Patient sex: M
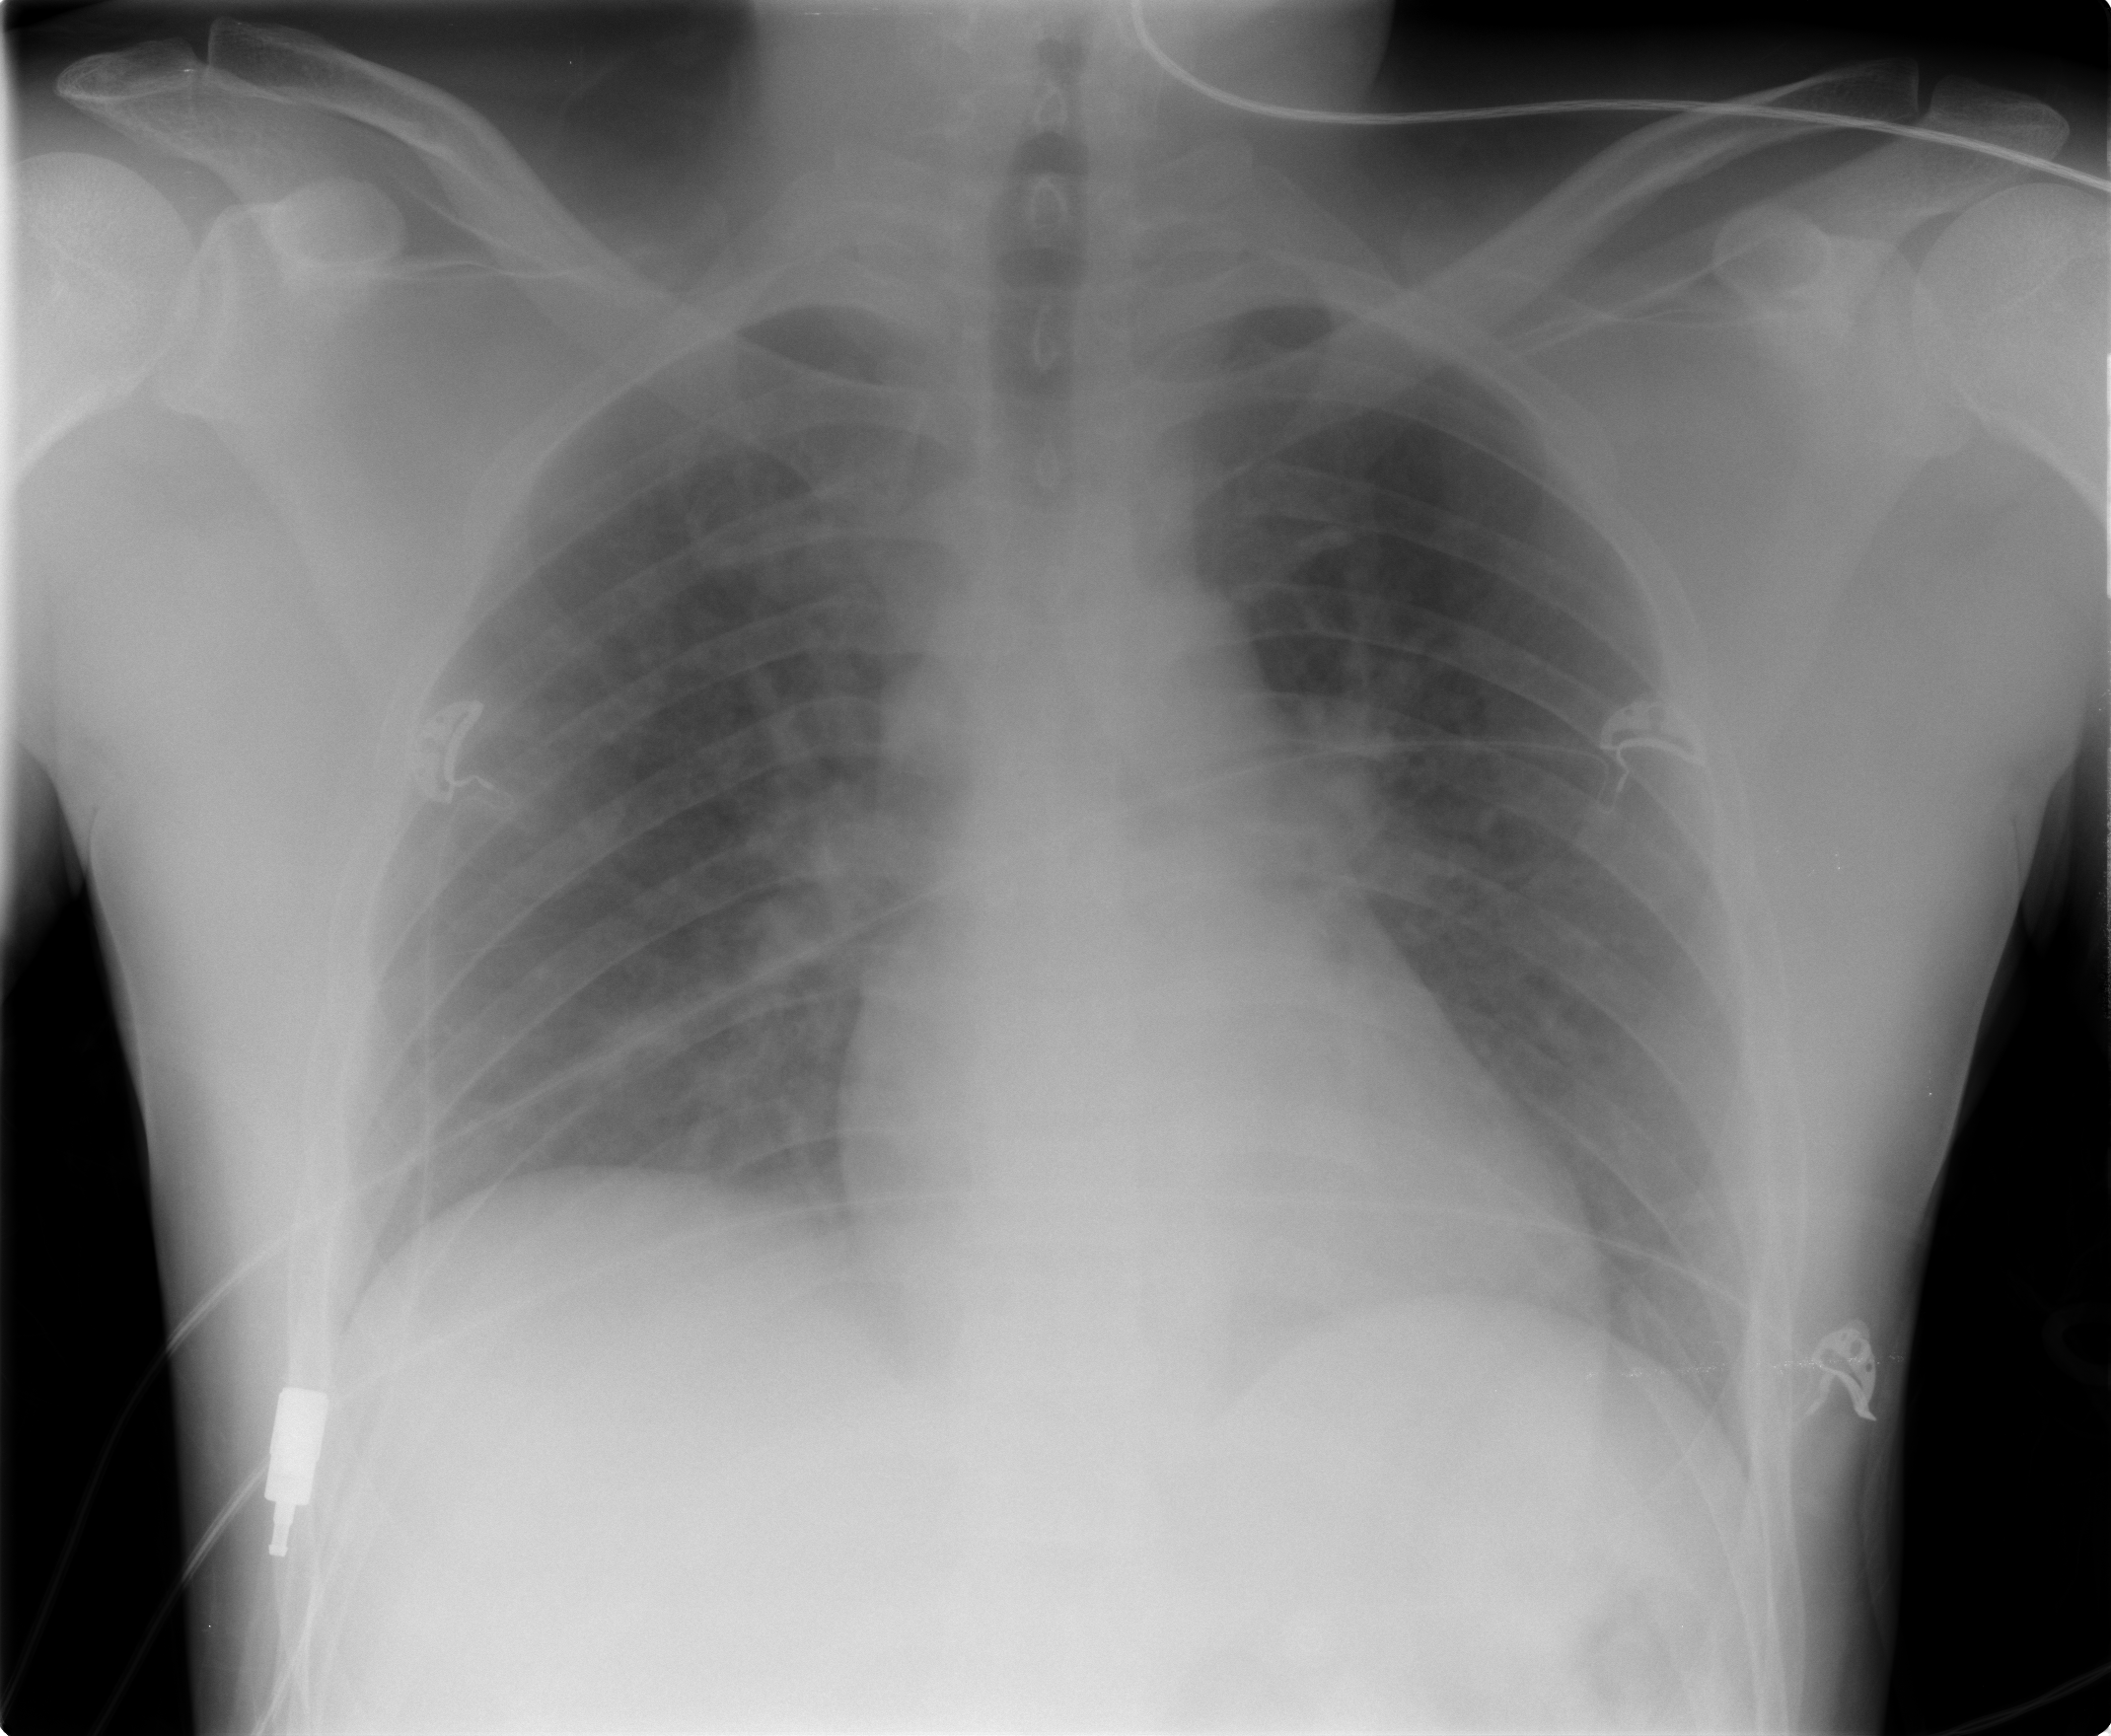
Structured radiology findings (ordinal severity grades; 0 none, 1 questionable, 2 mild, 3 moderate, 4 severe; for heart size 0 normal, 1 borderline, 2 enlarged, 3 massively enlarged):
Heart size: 0
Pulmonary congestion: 0
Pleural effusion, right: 0
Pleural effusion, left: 0
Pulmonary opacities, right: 1
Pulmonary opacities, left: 0
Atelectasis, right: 0
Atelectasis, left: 0